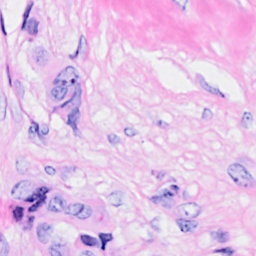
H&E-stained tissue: Breast